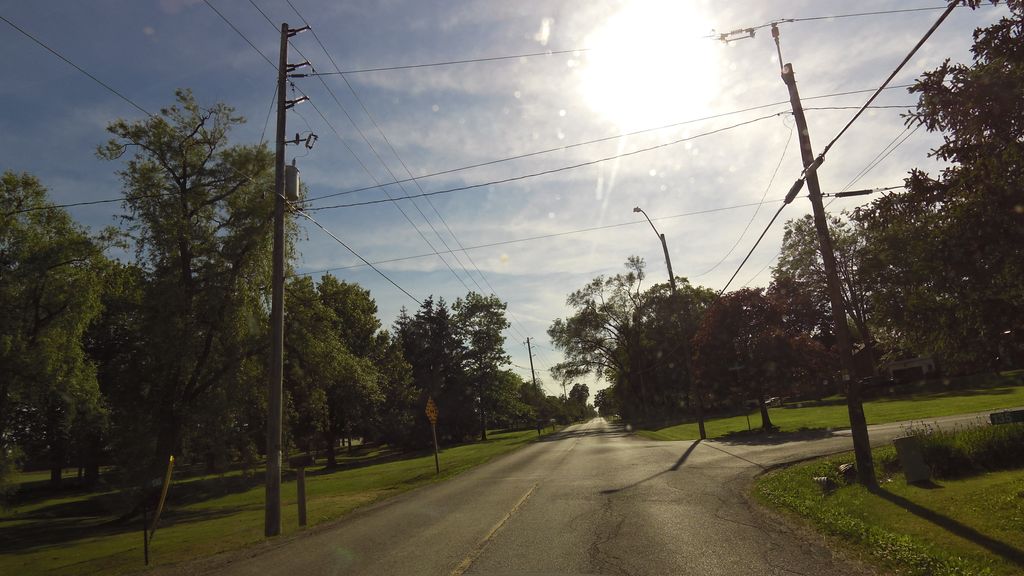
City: hamilton